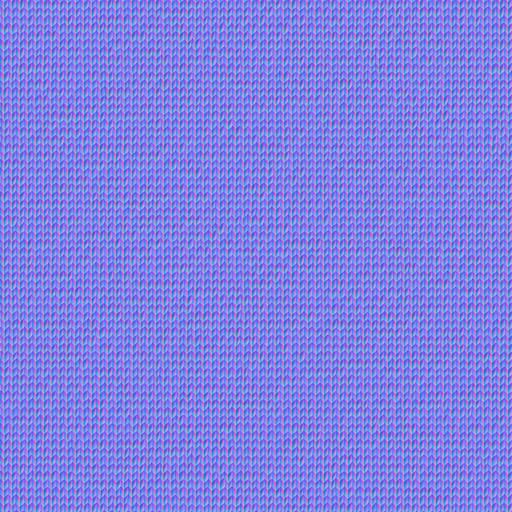
blue cyan fabric weave wool woven